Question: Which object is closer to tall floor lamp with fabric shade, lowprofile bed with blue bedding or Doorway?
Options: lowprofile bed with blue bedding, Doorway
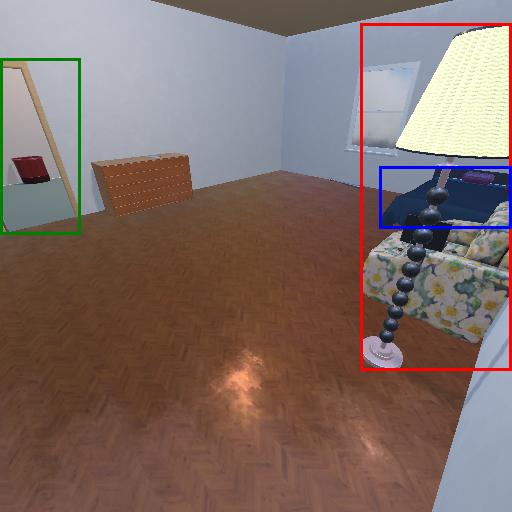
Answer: lowprofile bed with blue bedding